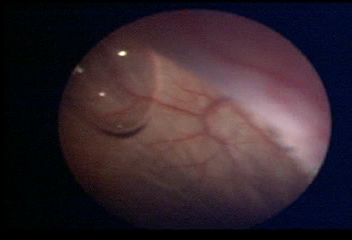
Modality: WLC
Class: Foreign bodies
Subclass: AirBubble
Bladder cancer association: No
Annotated structures: Air bubble